Question: I need to extract an icon from Windows Shell from a specific file extension.
After extraction I need to save it as PNG file with transparency.
But I don't know what has happened, it looks like the transparency is corrupted.
Please see the attached image(gray color is real transparency).
Windows shell display this icon correctly, but some artifacts are also visible (like shadow or glow). See the screenshot below:

'''
HRESULT hr = ::SHGetFileInfoA(pszPath, dwAttributes, &shfi, sizeof(shfi), SHGFI_SYSICONINDEX | SHGFI_LARGEICON );
if (!SUCCEEDED(hr))
return 0;
ATL::CComPtr<IImageList> pList;
HRESULT h2 = ::SHGetImageList(uState, IID_IImageList, (void**)&pList);
if (!SUCCEEDED(h2))
return 0;
int count = 0;
pList->GetImageCount(&count);
if (count <= shfi.iIcon)
return 0;
HICON ico = ImageList_GetIcon(IImageListToHIMAGELIST(pList), shfi.iIcon, ILD_TRANSPARENT);
Gdiplus::Bitmap bmp(ico);
Graphics *pGraphics = Graphics::FromImage(&bmp);
IMAGELISTDRAWPARAMS pimldp = {0};
pimldp.hdcDst = pGraphics->GetHDC();
pimldp.cbSize = sizeof IMAGELISTDRAWPARAMS;
pimldp.himl = IImageListToHIMAGELIST(pList);
pimldp.i = shfi.iIcon;
pimldp.x = 0;
pimldp.y = 0;
pimldp.cx = cx;
pimldp.cy = cy;
pimldp.yBitmap = 0;
pimldp.xBitmap = 0;
pimldp.fStyle = ILD_IMAGE | ILD_SCALE /*| ILD_PRESERVEALPHA*/ ;
ImageList_DrawIndirect(&pimldp);
CLSID clsid;
GetEncoderClsid(L"image/png", &clsid);
bmp.Save(L"d:\test.png", &clsid);
::ShellExecuteA(NULL, "open", "d:\test.png", "", "d:\", SW_NORMAL);
pGraphics->ReleaseHDC(pimldp.hdcDst);
::DestroyIcon(ico);
'''
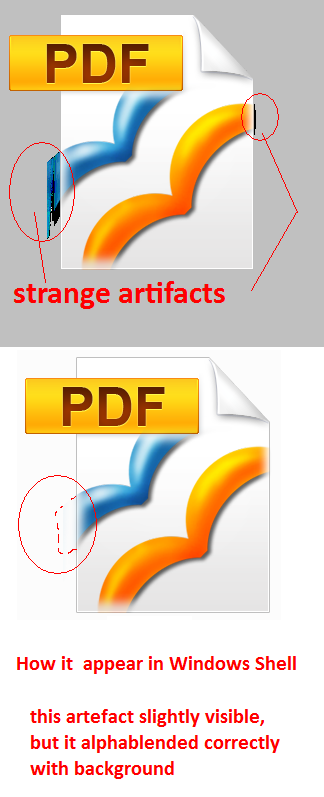
Answer: '''
HICON ico = NULL;
pList->GetIcon(shfi.iIcon, ILD_TRANSPARENT, &ico);
ICONINFO ii = {0};
GetIconInfo(ico, &ii);
Gdiplus::Bitmap bmpIcon(ii.hbmColor, NULL);
Gdiplus::Rect rectBounds(0, 0, bmpIcon.GetWidth(), bmpIcon.GetHeight() );
BitmapData bmData;
bmpIcon.LockBits(&rectBounds, ImageLockModeRead, bmpIcon.GetPixelFormat(), &bmData);
Bitmap bmp(bmData.Width, bmData.Height, bmData.Stride, PixelFormat32bppARGB, (BYTE*)bmData.Scan0);
bmpIcon.UnlockBits(&bmData);
'''
'bmp' now contain a valid transparent/alphablended bitmap from 'HICON'.